【题型】选择题　【知识点】立体几何　【难度】hard
如图，已知正方体 \(ABCD-A_1B_1C_1D_1\) 的棱长为 1，点 \(M\) 为棱 \(AB\) 的中点，点 \(P\) 在正方形 \(BCC_1B_1\) 内部（不含边界）运动，给出以下三个结论：

\vspace{0.5em}
① \(\exists\) 点 \(P\) 满足 \(PD_1 \perp MB_1\)；

\vspace{0.5em}
② \(\exists\) 点 \(P\) 满足 \(PD_1\) 与平面 \(A_1D_1M\) 所成角的大小为 \(60^\circ\)；

\vspace{0.5em}
③ \(\exists\) 点 \(P\) 满足 \(MD_1 + MP = \dfrac{12}{5}\)；

\vspace{0.8em}
其中正确的个数是（\quad）.

\vspace{0.8em}
\hspace{1em} A. 0 \quad\quad B. 1 \quad\quad C. 2 \quad\quad D. 3
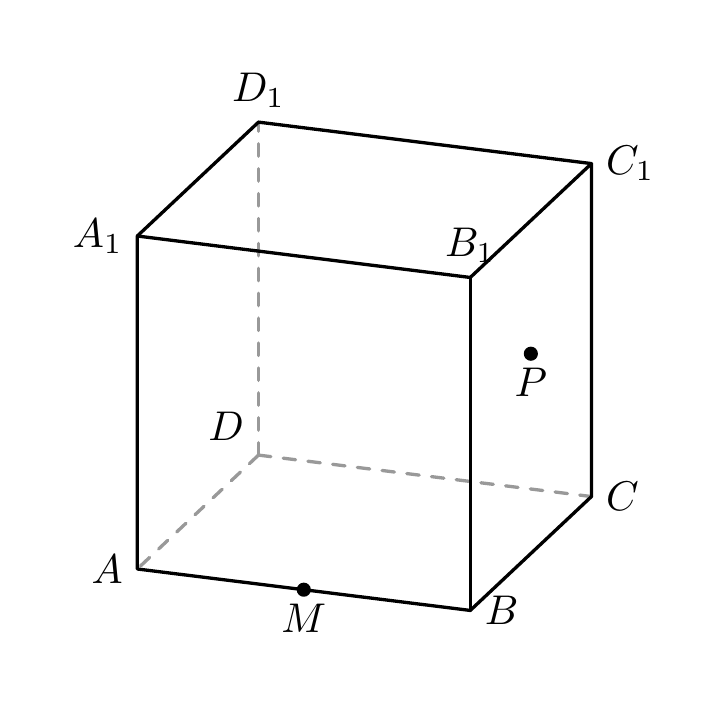
【解答】
\textbf{【答案】}D

\vspace{0.5em}
\textbf{【分析】}建立空间直角坐标系，设 \(P(x,1,z)\)，\((x,z \in (0,1))\)，利用空间向量法一一计算可得。

\vspace{0.5em}
\textbf{【详解】}如图建立平面直角坐标系，则 \(M\left(1,\frac{1}{2},0\right)\)，\(A_1(1,0,1)\)，\(D_1(0,0,1)\)，\(B_1(1,1,1)\)，\\
设 \(P(x,1,z)\)，\((x,z \in (0,1))\)，则 \(\overrightarrow{MB_1} = \left(0,\frac{1}{2},1\right)\)，\(\overrightarrow{D_1P} = (x,1,z-1)\)，\\
若 \(PD_1 \perp MB_1\)，则 \(\overrightarrow{MB_1} \cdot \overrightarrow{D_1P} = \frac{1}{2} + z - 1 = 0\)，解得 \(z = \frac{1}{2}\)，\\
所以存在点 \(P\) 满足 \(PD_1 \perp MB_1\)，故\ding{192}正确；

\vspace{0.5em}
因为 \(\overrightarrow{D_1A_1} = (1,0,0)\)，\(\overrightarrow{D_1M} = \left(1,\frac{1}{2},-1\right)\)，设平面 \(A_1D_1M\) 的法向量为 \(\vec{n} = (a,b,c)\)，\\
则
\[
\begin{cases}
\vec{n} \cdot \overrightarrow{D_1A_1} = a = 0 \\
\vec{n} \cdot \overrightarrow{D_1M} = a + \frac{1}{2}b - c = 0
\end{cases}
\]
取 \(\vec{n} = (0,2,1)\)，\\
设 \(PD_1\) 与平面 \(A_1D_1M\) 所成角为 \(\theta\)，\((0^\circ \le \theta \le 60^\circ)\)，\\
则
\[
\sin\theta = \frac{|\overrightarrow{D_1P} \cdot \vec{n}|}{|\overrightarrow{D_1P}| \cdot |\vec{n}|} = \frac{|z + 1|}{\sqrt{5} \times \sqrt{x^2 + 1 + (z-1)^2}},
\]
令 \(x=0\)，\(z=1\)，则 \(\sin\theta = \frac{2}{\sqrt{5}} = \frac{2\sqrt{5}}{5} > \frac{\sqrt{3}}{2}\)，所以 \(\theta > 60^\circ\)，\\
令 \(x=0\)，\(z=0\)，则 \(\sin\theta = \frac{1}{\sqrt{10}} = \frac{\sqrt{10}}{10} < \frac{\sqrt{3}}{2}\)，所以 \(\theta < 60^\circ\)，\\
所以存在点 \(P\) 满足 \(PD_1\) 与平面 \(A_1D_1M\) 所成角的大小为 \(60^\circ\)，故\ding{193}正确；

\vspace{0.5em}
因为 \(|\overrightarrow{D_1M}| = \sqrt{1^2 + \left(\frac{1}{2}\right)^2 + (-1)^2} = \frac{3}{2}\)，\(\overrightarrow{MP} = \left(x-1,\frac{1}{2},z\right)\)，\\
所以 \(|\overrightarrow{MP}| = \sqrt{(x-1)^2 + z^2 + \frac{1}{4}} \in \left(\frac{1}{2},\frac{3}{2}\right)\)，所以 \(MD_1 + MP \in (2,3)\)，\\
所以存在点 \(P\) 满足 \(MD_1 + MP = \frac{12}{5}\)，故\ding{194}正确。

\vspace{0.5em}
故选：D

\vspace{0.5em}
\textbf{【点睛】}关键点点睛：本题关键是建立空间直角坐标系，将几何关系转化为代数计算。
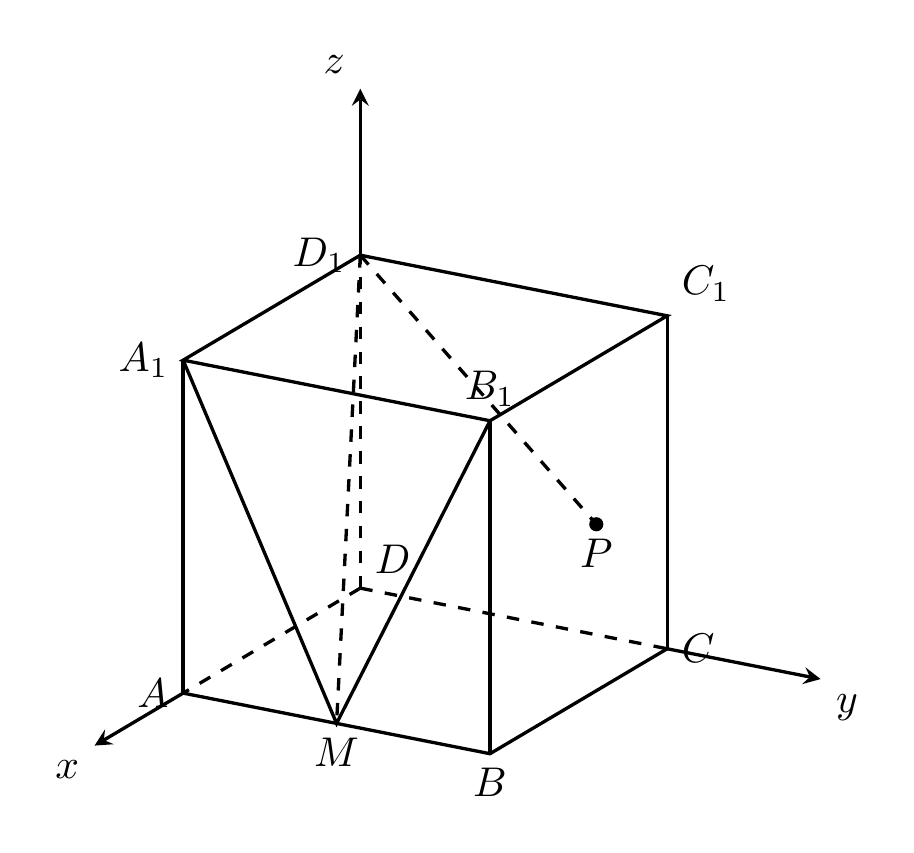